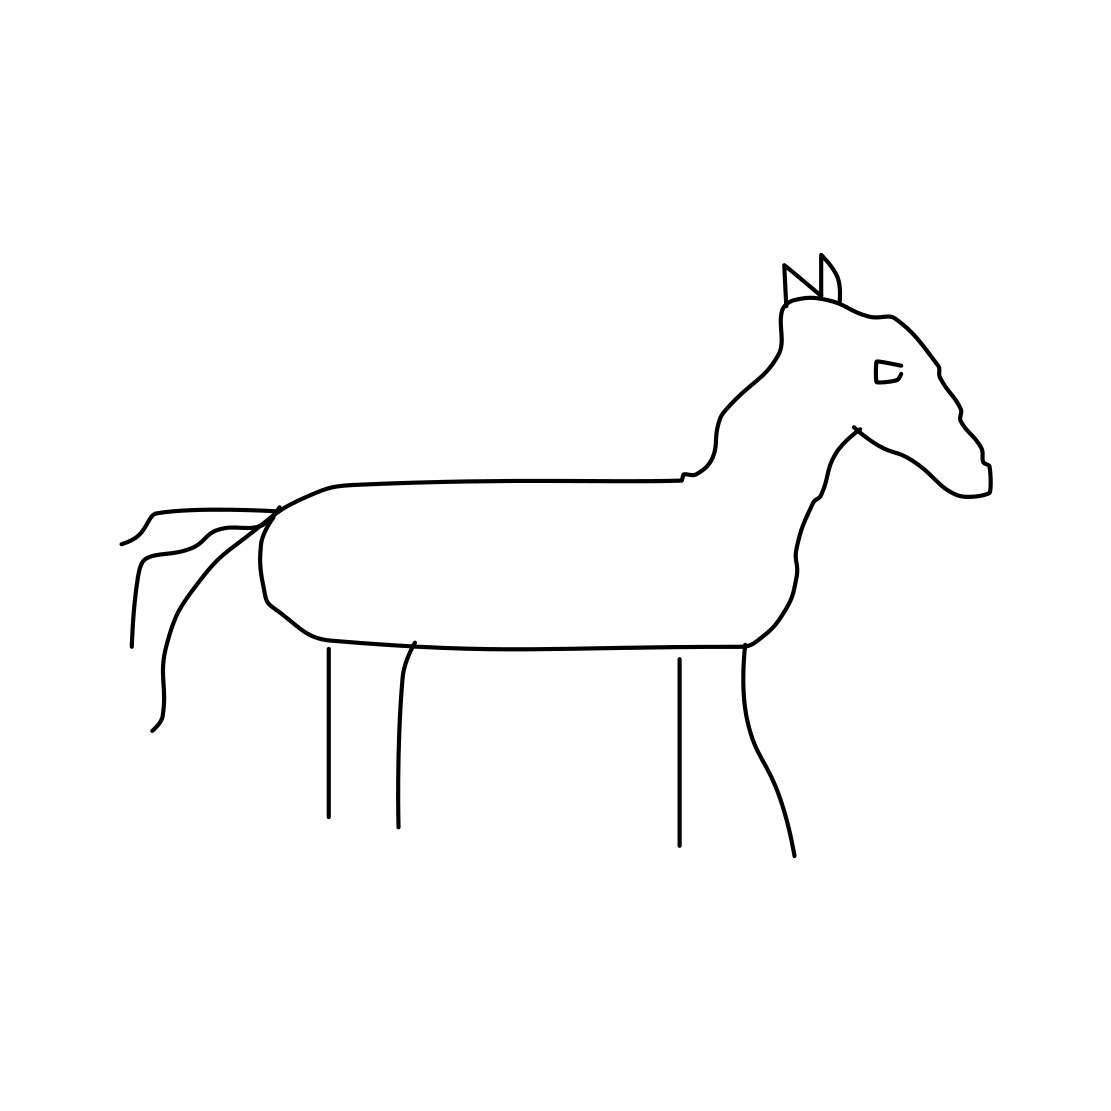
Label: horse